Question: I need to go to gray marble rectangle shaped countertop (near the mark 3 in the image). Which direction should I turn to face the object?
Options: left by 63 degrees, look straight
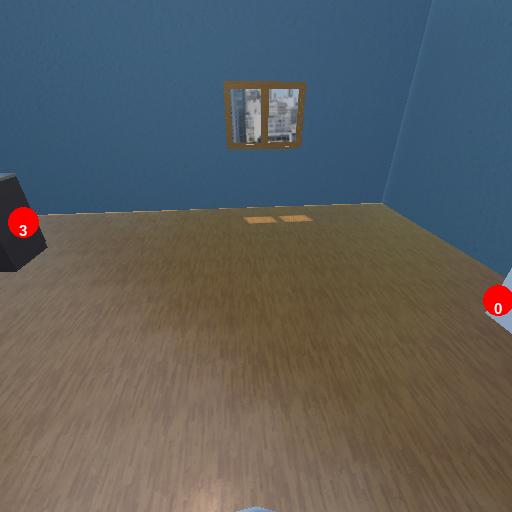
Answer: left by 63 degrees